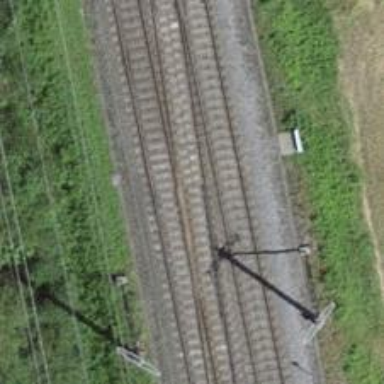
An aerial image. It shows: Railway with electrified contact lines.